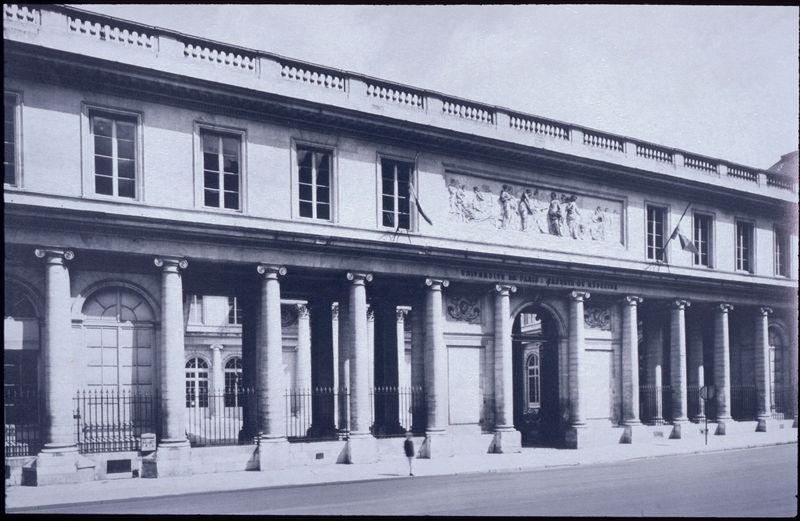
Titel: Ecole de Chirurgie, Straßenfront
Künstler: Jacques Gondoin
Standort: Paris
Institution: Ecole de Chirurgie
Schlagwörter: dunkel, himmel, mann, schatten, fenster, frankreich, fussgänger, glas, grau, licht, schwarz, strasse, säule, säulen, tür, weiss, dach, gebäude, haus, schloss, weg, zaun, ornament, architektur, barock, lang, mensch, sockel, stein, brüstung, gitter, klassizismus, england, renaissance, schräg, rund, balkon, relief, terrasse, bogen, fahnen, fassade, strassenansicht, türen, fahne, sprossenfenster, hof, amerika, platz, figuren, symmetrie, inschrift, gerade, ornamente, geländer, plastik, tor, foto, fotografie, bögen, symetrie, eingang, gang, schild, arkade, kolonnade, berlin, sprossen, münchen, palast, torbogen, balustrade, symmetrisch, schwarz weiss, fussweg, architrav, arkaden, kapitell, fries, portal, villa, gesims, skulpturen, voluten, ionisch, portikus, griechisch, repräsentation, ionische säulen, einfahrt, geschosse, ballustrade, tempel, museum, spaziergänger, basis, dorisch, korinthisch, gebüde, schaft, geschmiedet, niedrig, dunkl, geschoss, säulengang, bauwerk, palais, kollonade, flachdach, attika, ionische ordnung, durchfahrt, säulenordnung, ordnung, gesimse, repräsentativ, säulenreihe, kolonade, halbsäulen, palais royal, säulenvorlagen, toskanisch, entasis, serlio, mantua, piedestal, fensterreihe, fensterkreuze, frie, ionika, gitterzaun, offiziell, conseil, metallzaun, gelkänder, konvoluten, sockel#, gehstein, beflaggt, enstraße